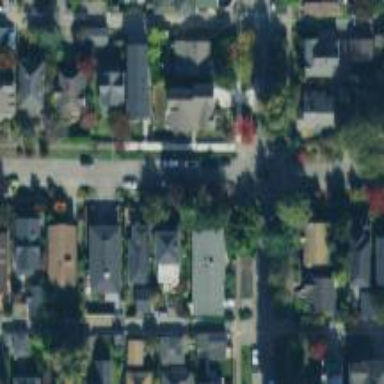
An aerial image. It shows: Residential road with separate sidewalk.